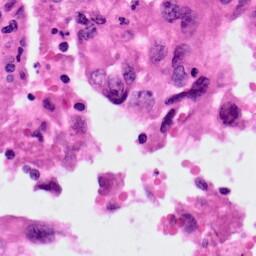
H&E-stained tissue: Lung